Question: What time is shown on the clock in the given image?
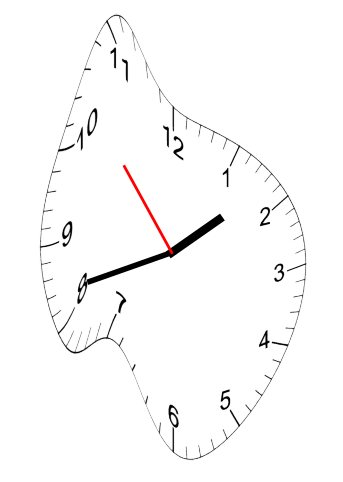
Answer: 01:41:53